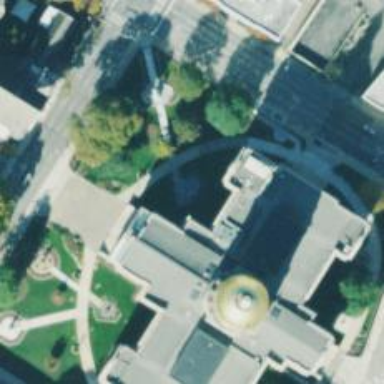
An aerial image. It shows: Historical memorial featuring statue.